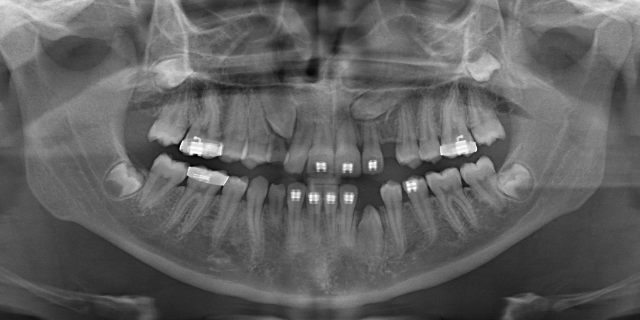
adult